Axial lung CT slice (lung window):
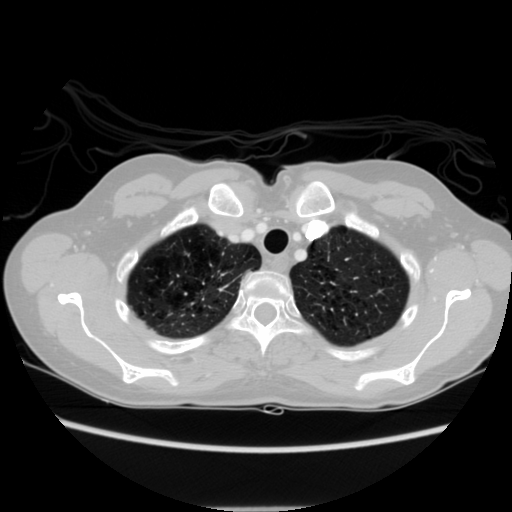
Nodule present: no